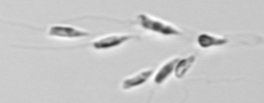
Label: Dinobryon